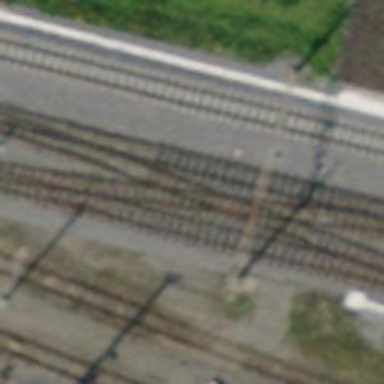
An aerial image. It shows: Narrow-gauge railway siding with electrified contact lines. It has one track.